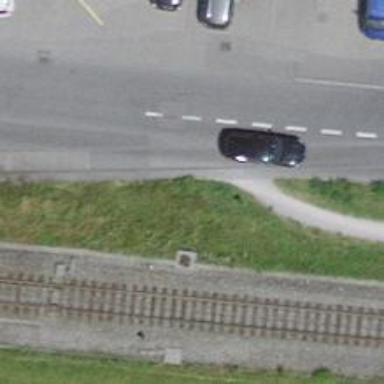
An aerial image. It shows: Railway crossing.